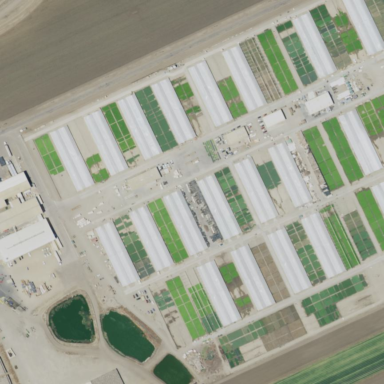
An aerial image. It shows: Unique farmland dedicated to greenhouse horticulture.